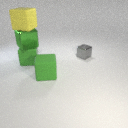
small gray metal cube behind large green rubber cube